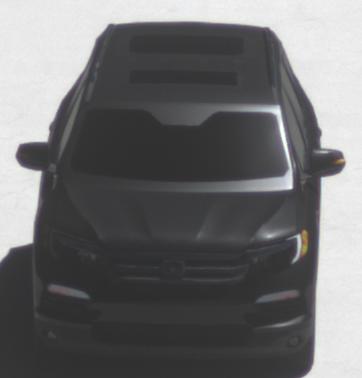
Make: Honda
Model: Pilot
Detailed model: 3
Model produced from: 2015
Model produced until: 2022
Doors: 5
Color: black
Road condition: dry road
Daytime: midday
Contrast: high contrast